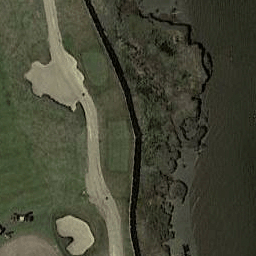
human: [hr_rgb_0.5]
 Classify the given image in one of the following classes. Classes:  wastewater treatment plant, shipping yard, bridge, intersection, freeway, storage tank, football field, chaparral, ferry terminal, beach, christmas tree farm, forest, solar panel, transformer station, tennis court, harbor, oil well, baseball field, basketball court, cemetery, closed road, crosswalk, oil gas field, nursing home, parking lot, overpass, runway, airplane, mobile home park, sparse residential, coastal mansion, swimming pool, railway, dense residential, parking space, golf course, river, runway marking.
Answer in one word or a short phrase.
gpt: golf course